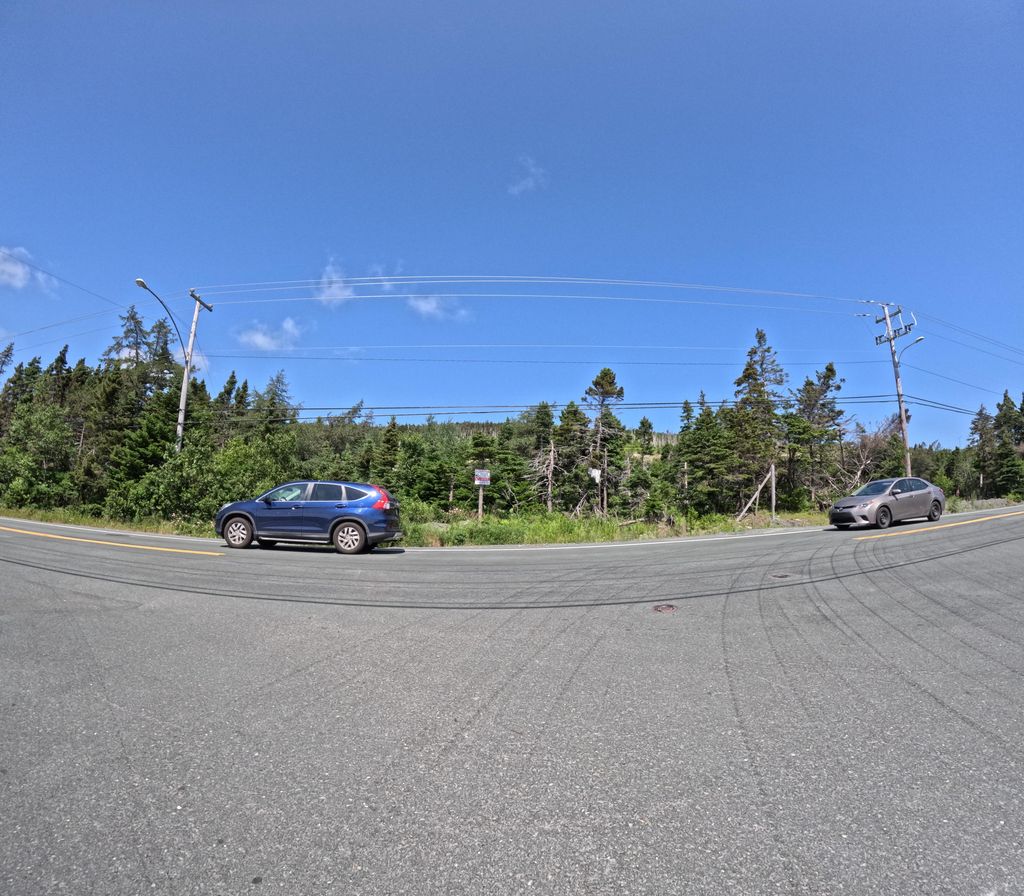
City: st_johns